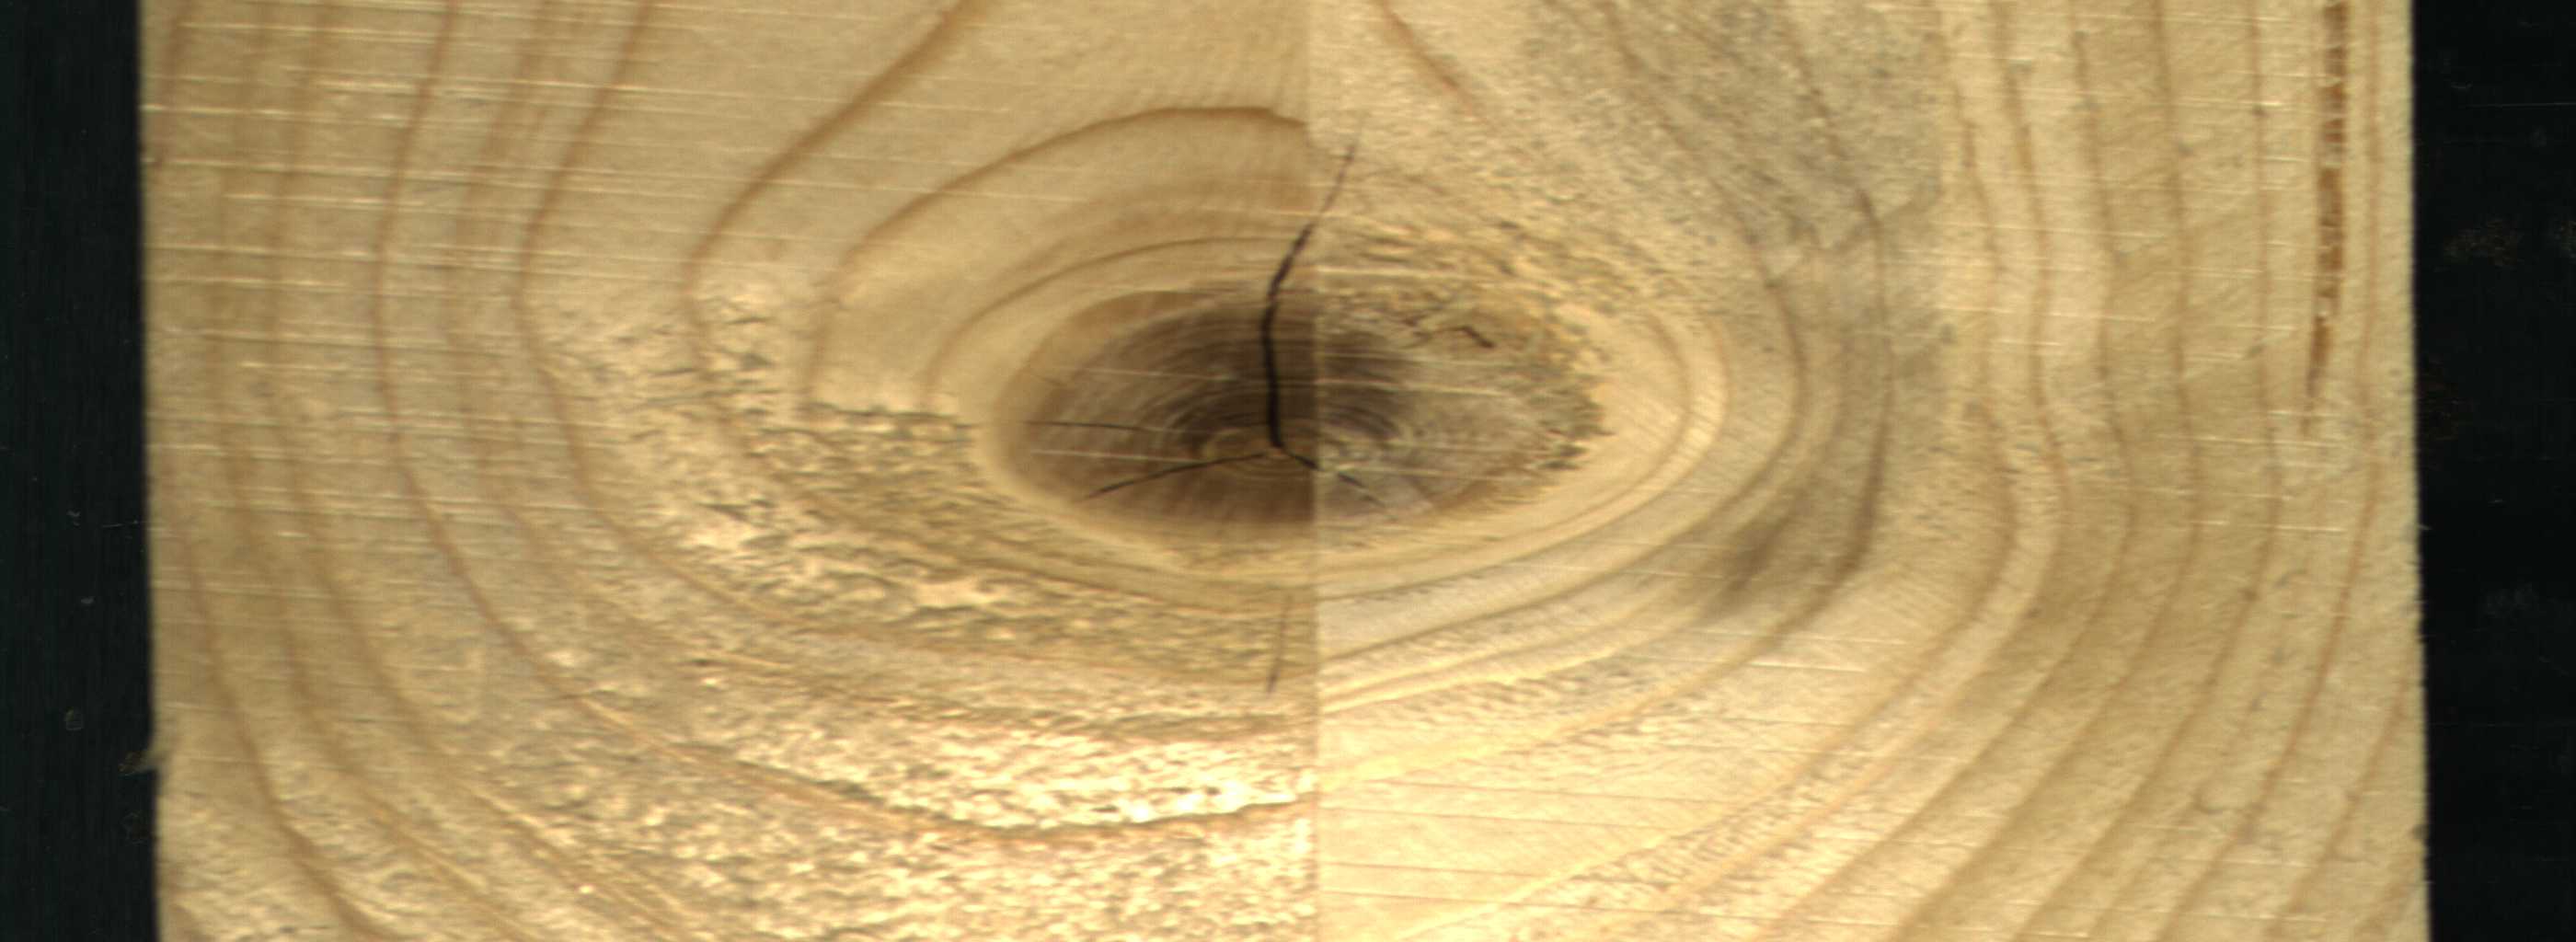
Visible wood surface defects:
resin
resin
resin
resin
resin
resin
resin
resin
Crack
Crack
knot_with_crack